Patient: sex F, age 31
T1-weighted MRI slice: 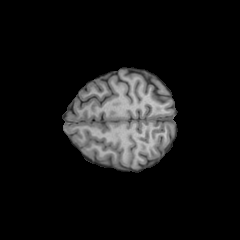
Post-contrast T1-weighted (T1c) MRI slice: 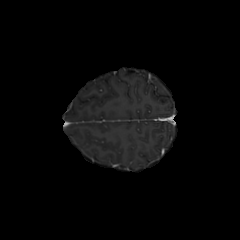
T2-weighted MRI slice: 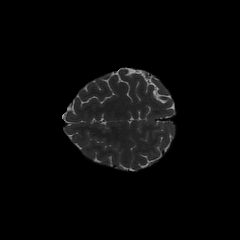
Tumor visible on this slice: no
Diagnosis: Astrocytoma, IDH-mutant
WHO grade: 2